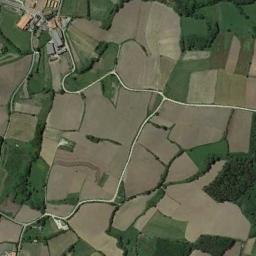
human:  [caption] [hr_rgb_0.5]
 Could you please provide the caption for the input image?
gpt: Many pieces of mixed green and tan rectangular farmland .

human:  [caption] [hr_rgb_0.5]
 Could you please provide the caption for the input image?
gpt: Some khaki rectangular farmlands and several green rectangular farmlands surround a residential area and some roads go through the farmlands .

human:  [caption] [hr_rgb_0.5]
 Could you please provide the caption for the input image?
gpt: There are lots of trees beside the rectangular farmlands .

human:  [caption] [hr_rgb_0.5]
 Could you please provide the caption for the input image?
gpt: The rectangular farmland is next to some houses and trees .

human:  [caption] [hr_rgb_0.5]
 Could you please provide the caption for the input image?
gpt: There are many yellow rectangular farmlands and some green ones .